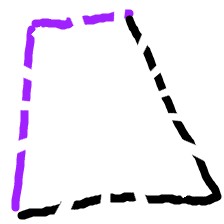
Shape: trapezoid